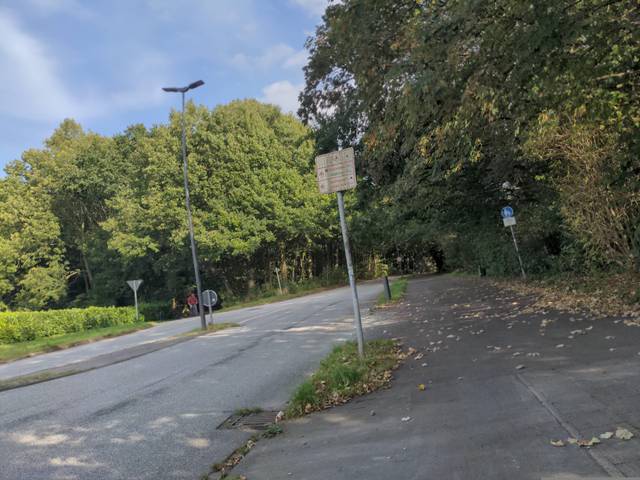
Region: Germany
Coordinates: 54.31, 10.171